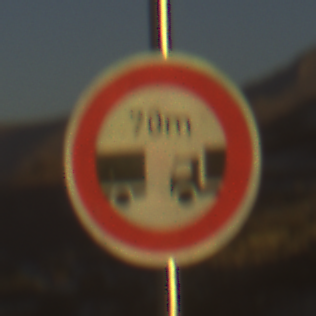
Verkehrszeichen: VerbotUnterschreitenMindestabstand
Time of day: SunriseSunset
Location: Outdoor (Nature)
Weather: Clear
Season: NotSpecified
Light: Natural